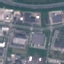
Land use / land cover: Industrial